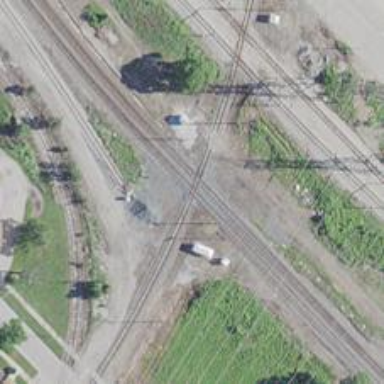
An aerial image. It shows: Railway crossing.